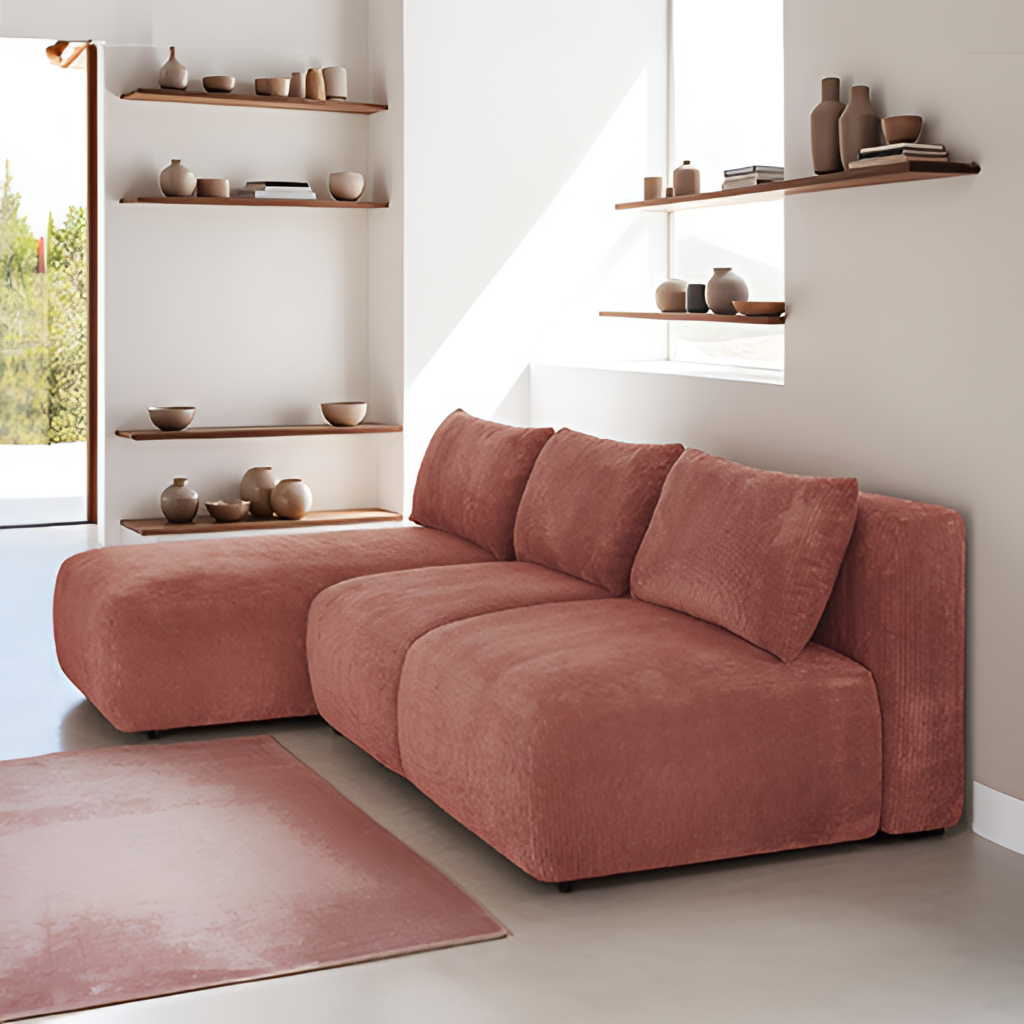
living room, fabric sofa, minimalist, paint wallpaper, with solid pattern, gray concrete flooring, with smooth pattern